Question: I want to place the zoomControl and panControl outside Google Map. Is there a way to do that?

Someone who have idea please share it. Thanks :)
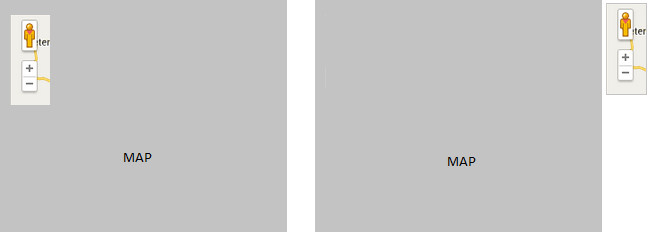
Answer: Don't try to manipulate the default map controls like this.
Sure, you may be able to find a way to hack it. But your hack will break when Google updates their map objects.
Instead, if you want controls outside the map, the standard controls entirely, and then create your own controls outside the map and connect them up with the Maps API.
To remove the pan and zoom controls, you'd use this in your options when you create the map:
'''
var mapOptions = {
panControl: false,
zoomControl: false,
// your other options here
};
'''
Then use ordinary HTML elements such as buttons to implement your own controls on your page. When those elements are clicked, call <URL>' to implement their actions.
This way you can provide your own controls outside the map with assurance that they will continue to work when the Maps API is revised.